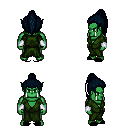
a pixel art fantasy rpg character, male body template, orc, green skin, green robe, teal pants, raven long topknot hairstyle, white cloth bracers, black slippers, four views (front, back, left, right), 2x2 character sprite sheet, small pixel art, hard edges, no anti-aliasing